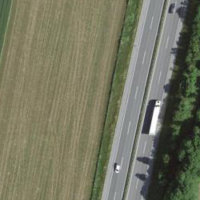
EUNIS habitat code: 57
Species observed at this site:
Milvus milvus